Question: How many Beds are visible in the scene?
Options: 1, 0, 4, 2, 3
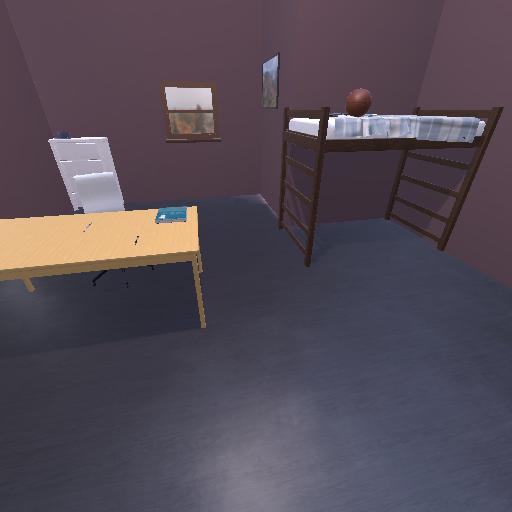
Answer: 1